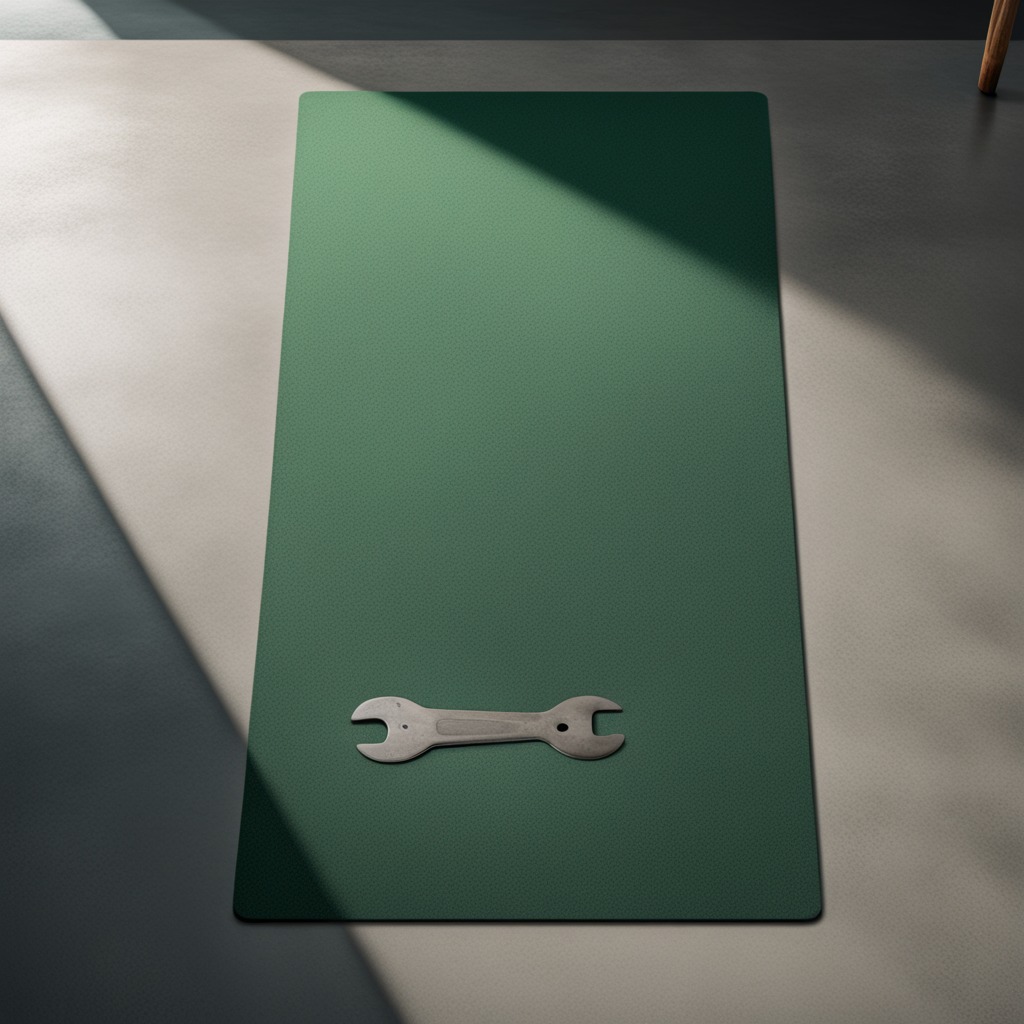
A wrench is lying on a clean granite tabletop covered with a green rubber mat inside a workshop under bright overhead lighting crisp shadows high clarity worn but beneath the mat.